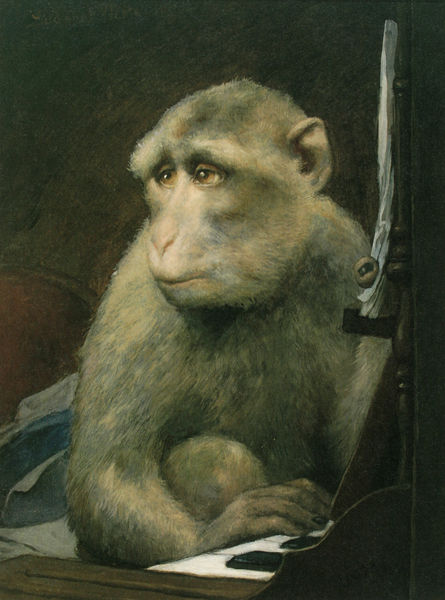
Titel: Lied ohne Worte (kleiner Affe vor Klavier)
Künstler: Gabriel von Max
Institution: Privatbesitz, Jack Daulton
Schlagwörter: gemälde, hand, braun, grau, mund, nase, ohr, profil, schwarz, stuhl, blick, tuch, augen, hände, porträt, auge, sessel, ohren, traurig, affe, fell, papier, noten, klavier, knie, tasten, pfote, pavian, berber